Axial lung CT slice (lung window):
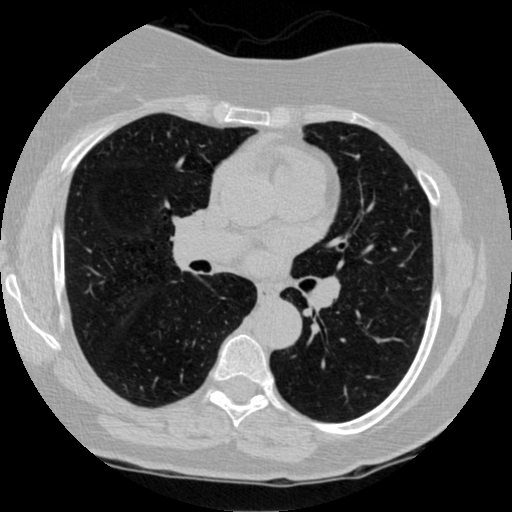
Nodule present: no